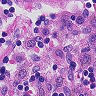
Metastatic tissue present: no